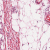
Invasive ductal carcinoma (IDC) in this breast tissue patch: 0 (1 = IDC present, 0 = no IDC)